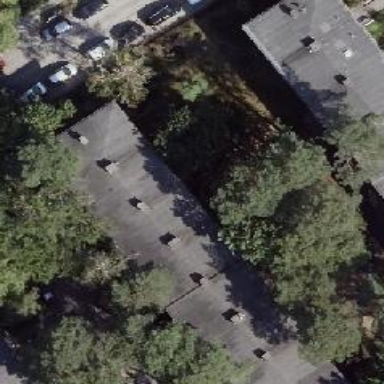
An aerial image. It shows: Apartment building with flat roof.